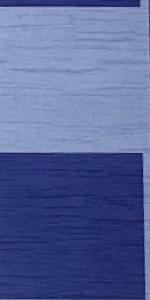
Label: Empty